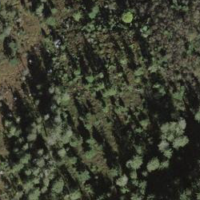
EUNIS habitat code: 41
Species observed at this site:
Motacilla alba